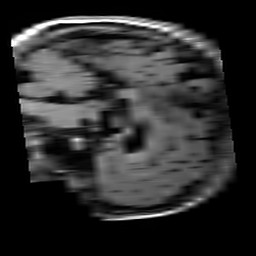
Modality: T1w
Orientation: sagittal
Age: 22
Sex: female
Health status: healthy
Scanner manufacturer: siemens
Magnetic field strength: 3 T
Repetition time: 4.1 s
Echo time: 0.0085 s